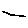
Label: line